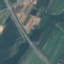
Land use / land cover class: Highway